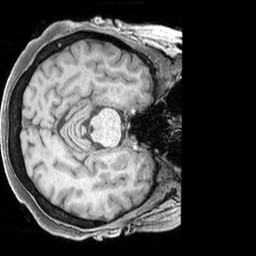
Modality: T1w
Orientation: axial
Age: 68
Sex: female
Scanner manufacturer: siemens
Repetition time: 2.3 s
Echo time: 0.00226 s